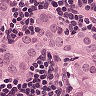
Metastatic tissue present: yes